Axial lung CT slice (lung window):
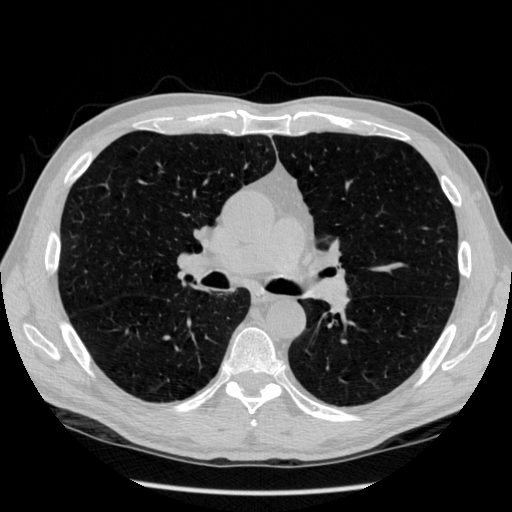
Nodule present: no